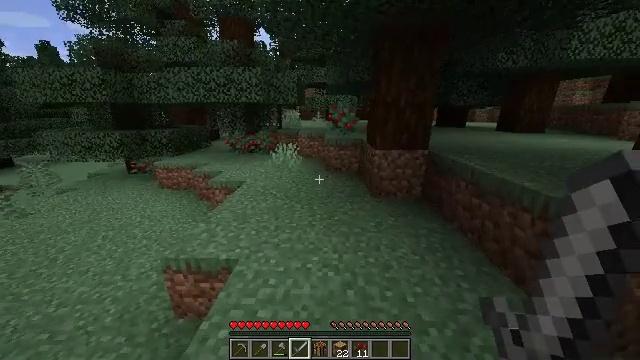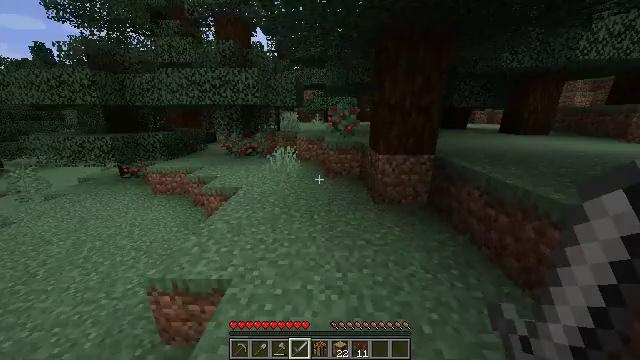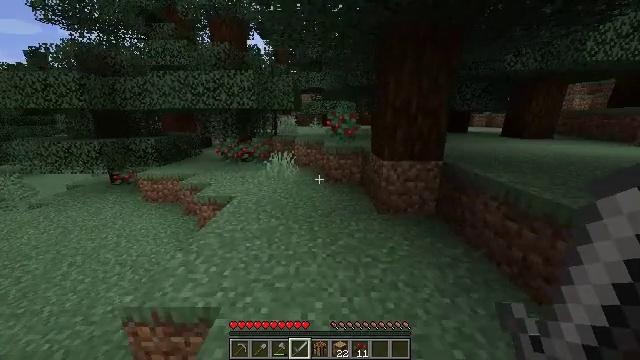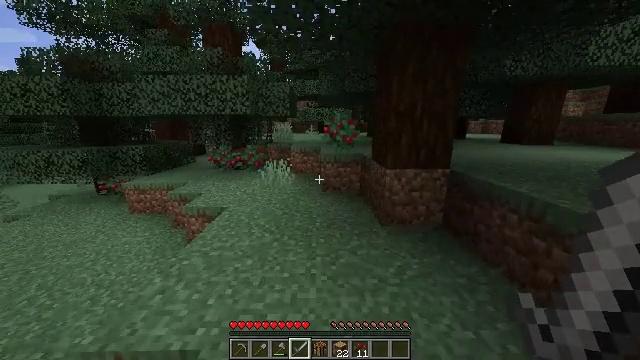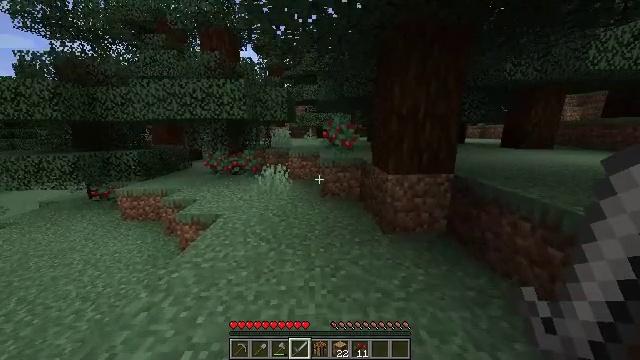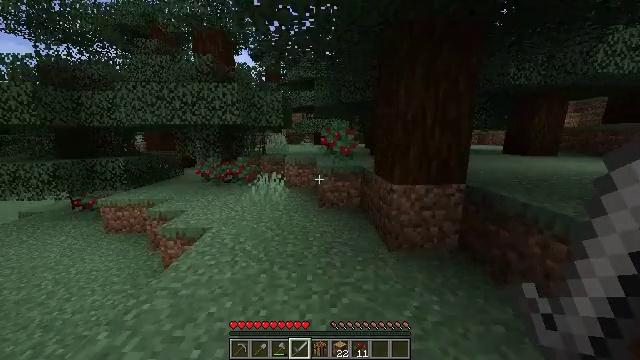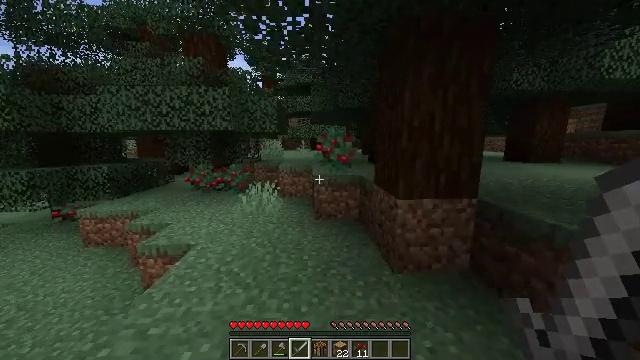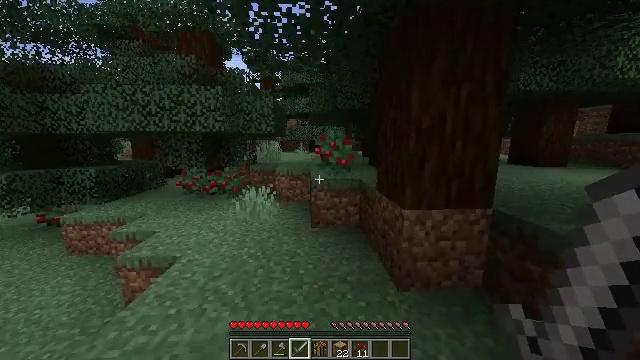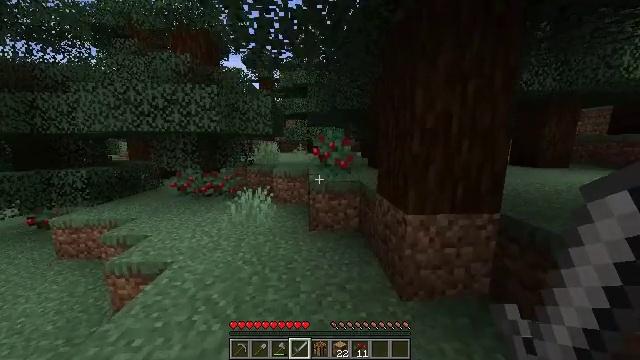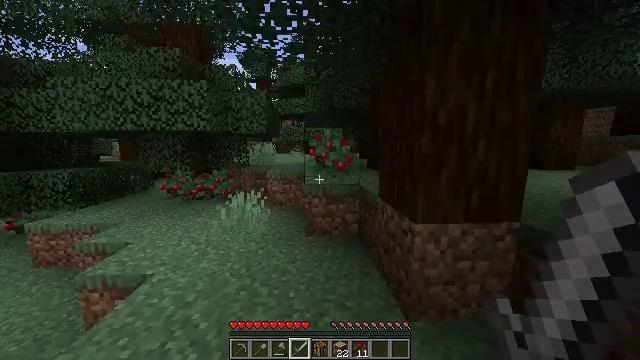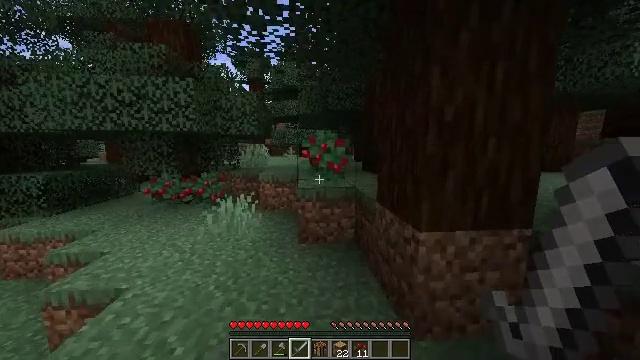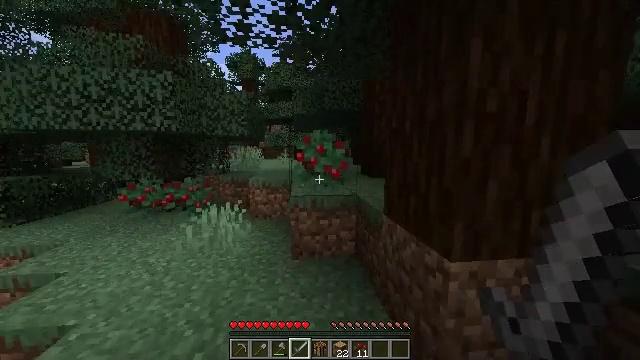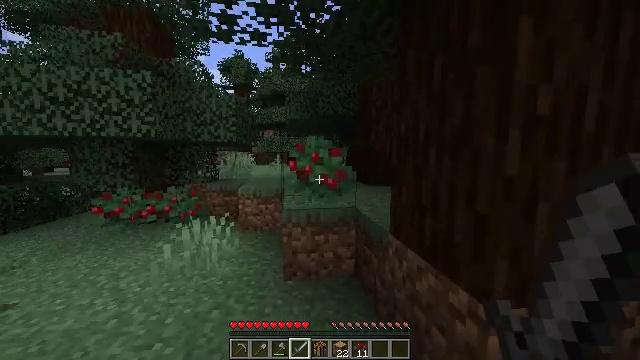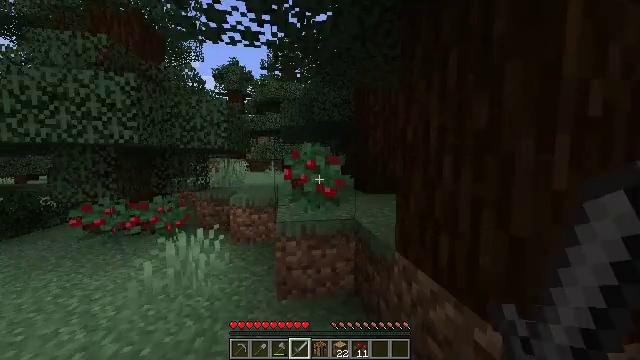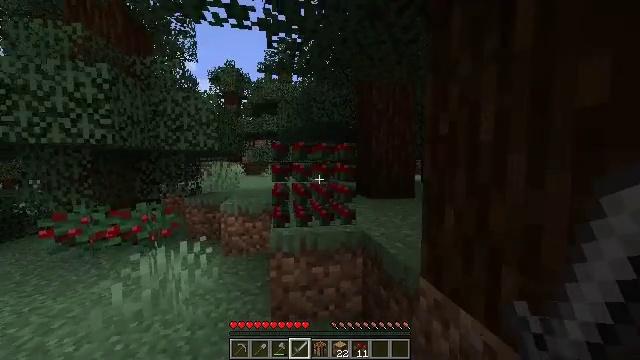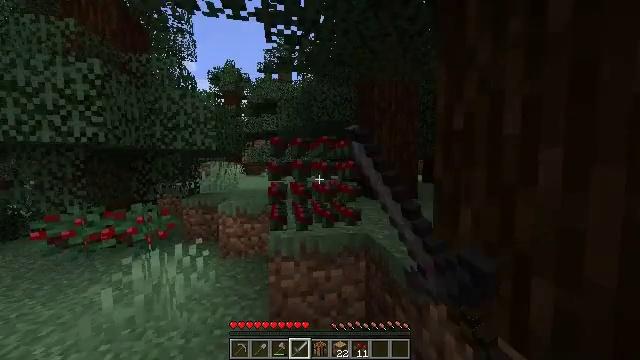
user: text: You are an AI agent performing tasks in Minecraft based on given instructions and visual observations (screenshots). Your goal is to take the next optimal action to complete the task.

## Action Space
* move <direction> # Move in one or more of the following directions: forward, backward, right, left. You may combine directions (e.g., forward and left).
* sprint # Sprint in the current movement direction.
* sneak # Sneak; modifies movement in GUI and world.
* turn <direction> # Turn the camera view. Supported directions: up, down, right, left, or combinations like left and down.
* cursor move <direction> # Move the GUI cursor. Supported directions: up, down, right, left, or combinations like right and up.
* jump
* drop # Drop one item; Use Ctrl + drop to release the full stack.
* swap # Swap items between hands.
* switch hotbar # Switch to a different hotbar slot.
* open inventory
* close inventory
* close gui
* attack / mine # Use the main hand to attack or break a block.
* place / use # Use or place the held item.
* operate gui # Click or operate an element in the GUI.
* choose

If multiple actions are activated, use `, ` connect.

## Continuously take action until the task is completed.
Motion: motion action
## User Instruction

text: Gather sweet berries from the bush.
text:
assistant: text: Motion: move forward, sprint
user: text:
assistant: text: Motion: move forward, sprint
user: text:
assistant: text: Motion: move forward, sprint, turn right and up
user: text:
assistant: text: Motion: move forward, sprint, turn up
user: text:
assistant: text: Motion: move forward, sprint, turn up
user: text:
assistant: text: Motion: move forward, sprint, turn up
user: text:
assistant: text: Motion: move forward, sprint
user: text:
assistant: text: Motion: move forward, sprint
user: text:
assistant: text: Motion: move forward, sprint
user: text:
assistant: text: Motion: move forward, sprint, turn right
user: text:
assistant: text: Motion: move forward, sprint, turn right
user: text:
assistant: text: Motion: move forward, sprint, turn right and up
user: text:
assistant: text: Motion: move forward, sprint, turn right and up
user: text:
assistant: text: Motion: move forward, sprint, attack / mine
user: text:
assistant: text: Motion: move forward, sprint, attack / mine
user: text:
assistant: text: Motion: move forward and move left, sprint, attack / mine
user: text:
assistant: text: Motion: move forward and move left, sprint, turn left and down, attack / mine
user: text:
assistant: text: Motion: move forward and move left, sprint, turn left and down, attack / mine
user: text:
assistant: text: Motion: move forward and move left, sprint, turn left and down, attack / mine
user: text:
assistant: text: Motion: move forward and move left, sprint, turn left and down, attack / mine
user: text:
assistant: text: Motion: move forward and move left, sprint, turn left and down, attack / mine
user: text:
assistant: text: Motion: move forward and move left, sprint, attack / mine
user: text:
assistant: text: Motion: move forward, sprint, attack / mine
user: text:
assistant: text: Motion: move forward, sprint, attack / mine
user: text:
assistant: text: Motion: move forward and move right, sprint, turn right and up, attack / mine
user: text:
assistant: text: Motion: move forward and move right, sprint, turn right and up, attack / mine
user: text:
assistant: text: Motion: move forward and move right, sprint, turn right, attack / mine
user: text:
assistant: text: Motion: move forward and move right, sprint, turn right, attack / mine
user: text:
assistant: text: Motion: move forward and move right, sprint, turn right, attack / mine
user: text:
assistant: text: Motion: move forward and move right, turn right and up